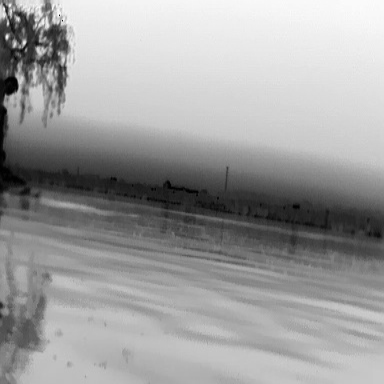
There is a canoe in the infrared image.